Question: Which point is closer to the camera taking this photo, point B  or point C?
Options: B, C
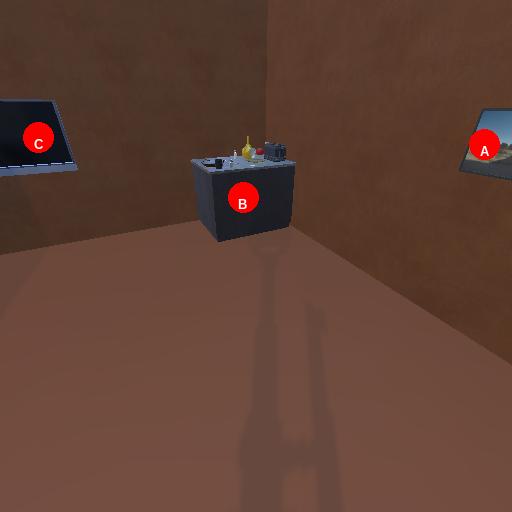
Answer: B